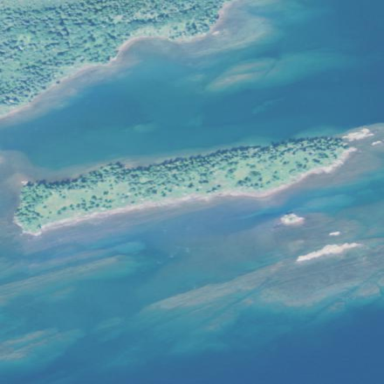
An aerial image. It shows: Islet.